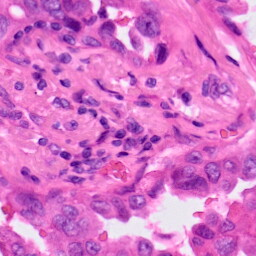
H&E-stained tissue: Lung